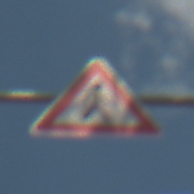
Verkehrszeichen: FussgaengerLinks
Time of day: Midday
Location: Outdoor (Suburban)
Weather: PartlyCloudy
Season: NotSpecified
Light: Natural